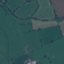
Land use / land cover class: Pasture